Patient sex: M
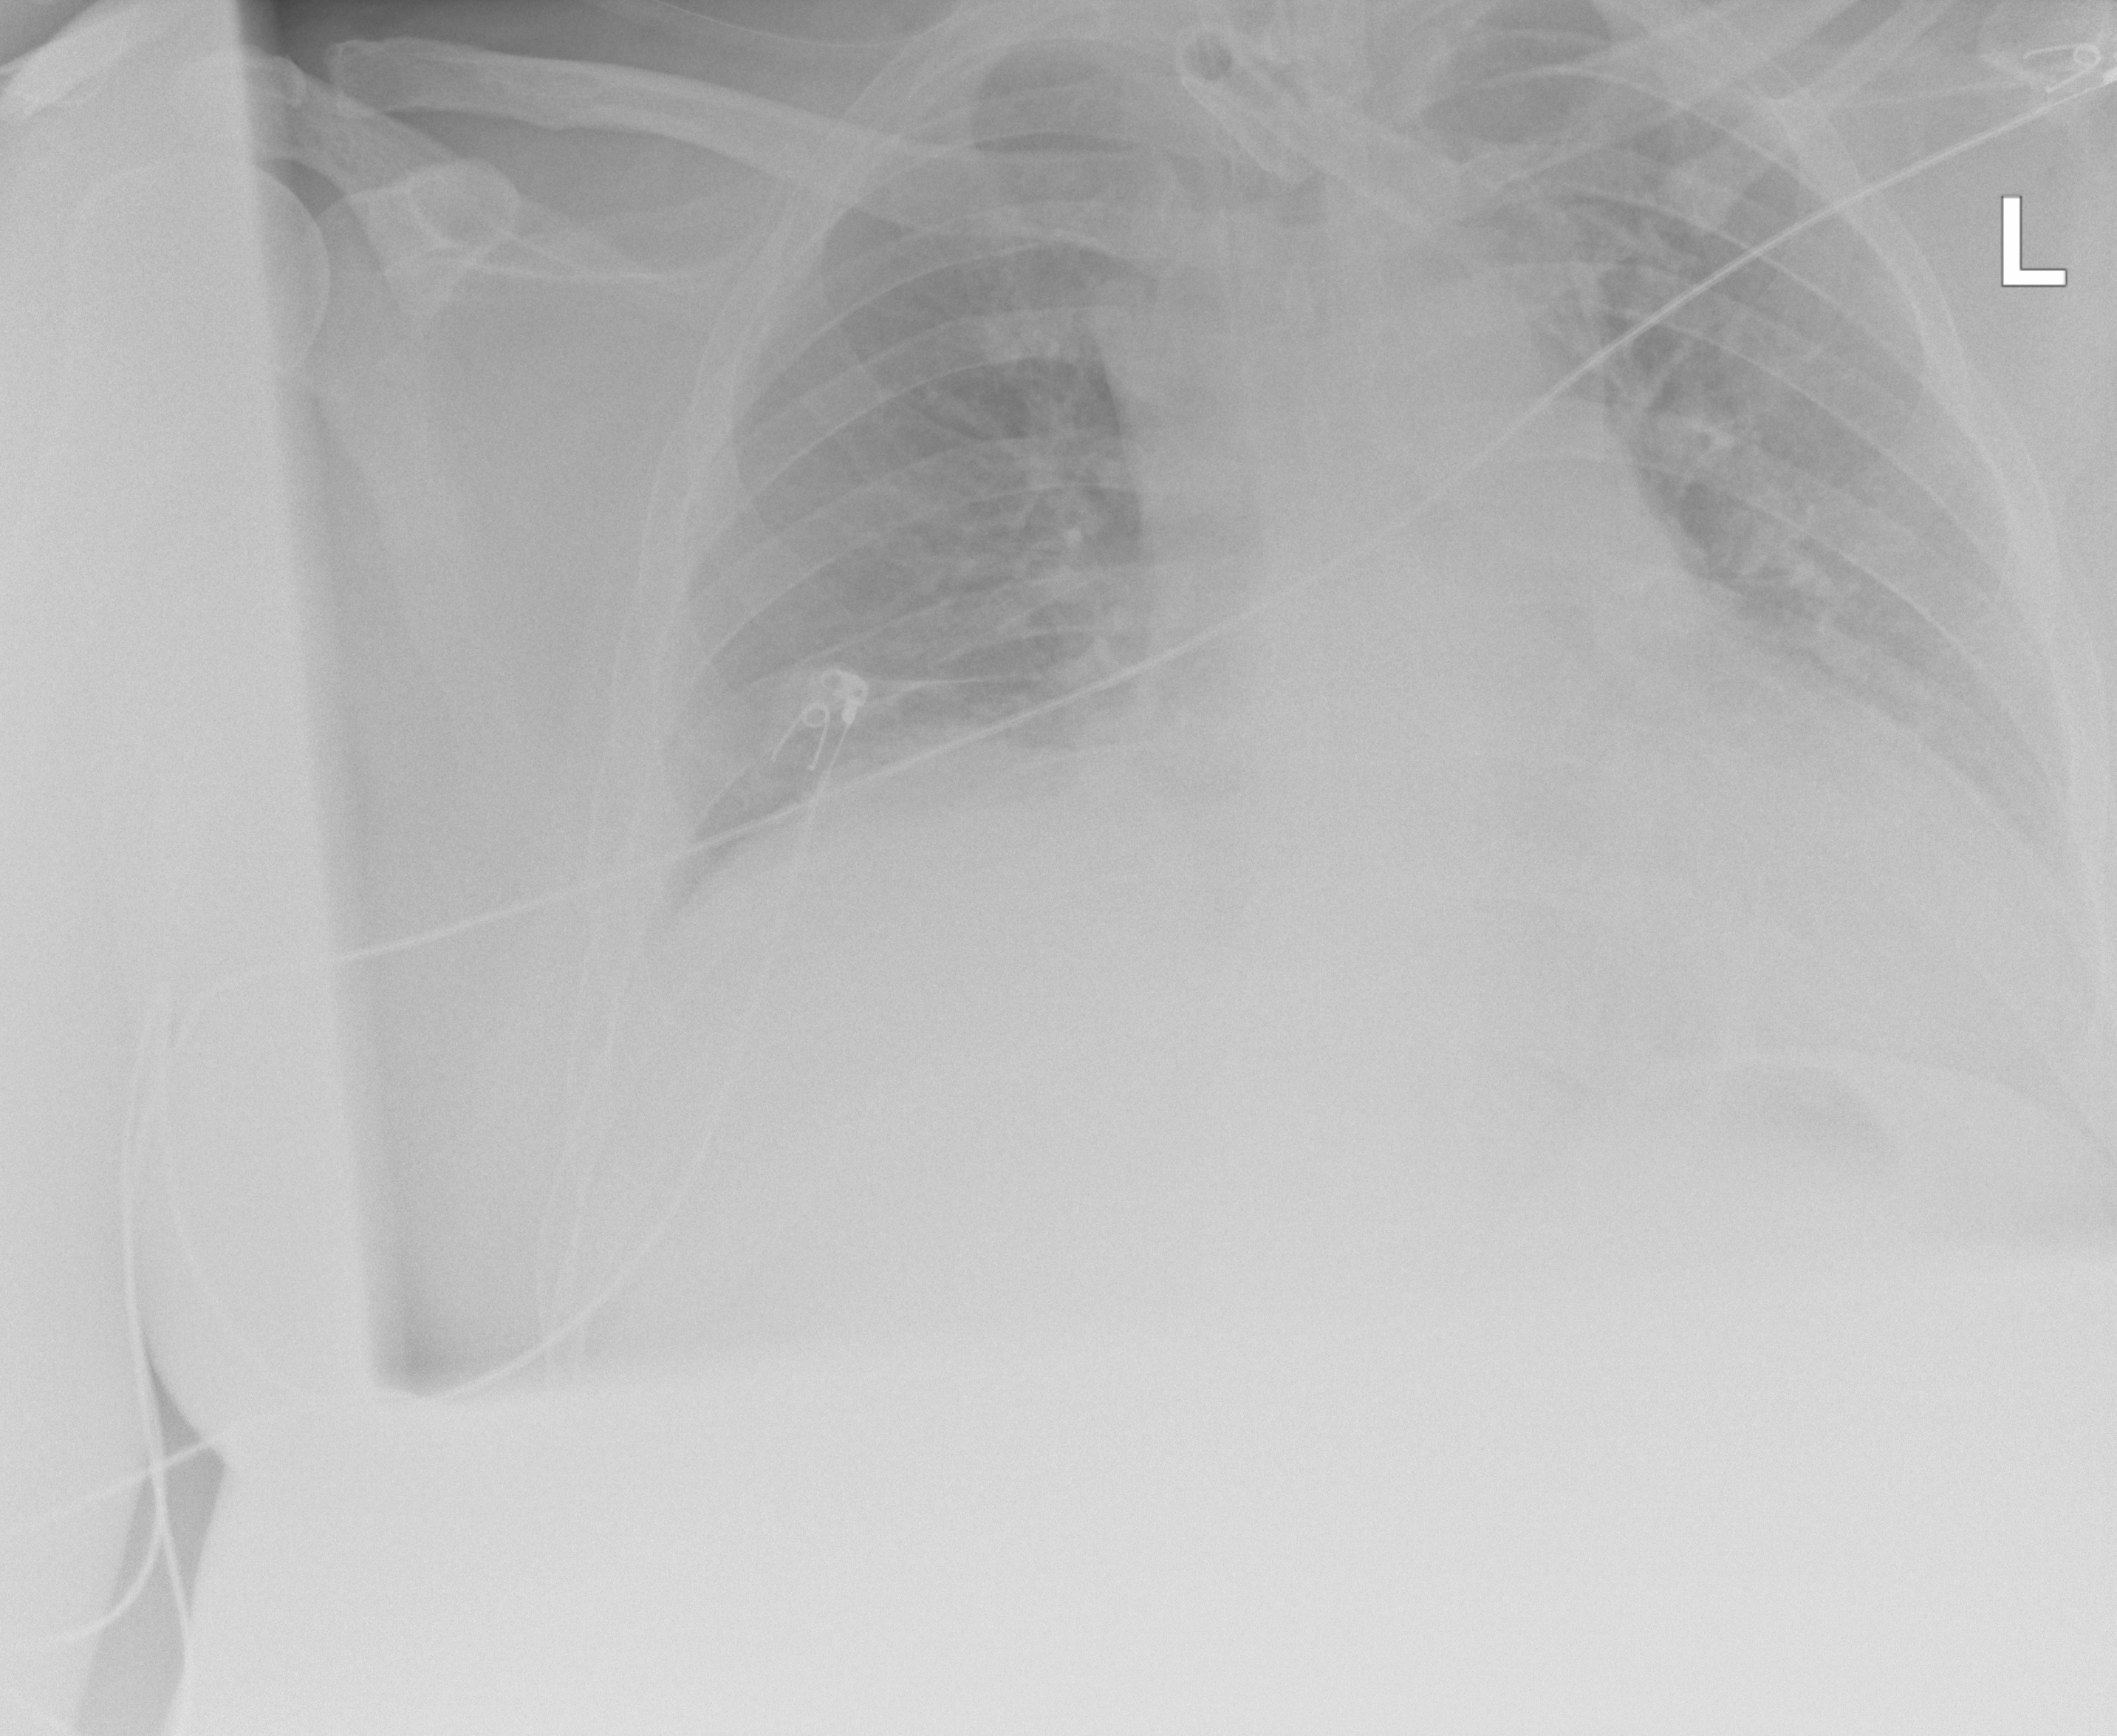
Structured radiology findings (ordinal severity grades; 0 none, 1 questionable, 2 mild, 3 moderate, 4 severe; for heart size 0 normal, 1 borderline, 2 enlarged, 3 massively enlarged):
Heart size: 1
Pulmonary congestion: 0
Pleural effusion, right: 2
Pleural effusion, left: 0
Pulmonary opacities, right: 2
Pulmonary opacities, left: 2
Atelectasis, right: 3
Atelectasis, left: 2